Question: I know this might be really baby-question.. but it's confusing me. If I'm looking at a page(which is an SSRS- generated webpage, i.e ReportViewer) in Firebug, like so:

So I want to get the ID of the actual input-box there , and the label coming up says '_value' - does this mean I'm not getting the input-box ID? How would I obtain that(just the input text-box)?
thanks!
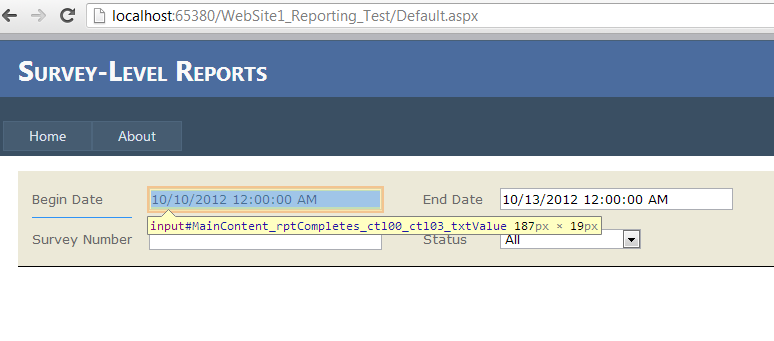
Answer: The ID for that input is 'MainContent_rptCompletes_ctl00_ctl03_txtValue' (thanks to ASP.NET webforms).